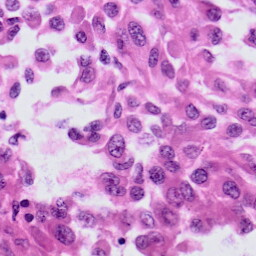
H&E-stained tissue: Skin